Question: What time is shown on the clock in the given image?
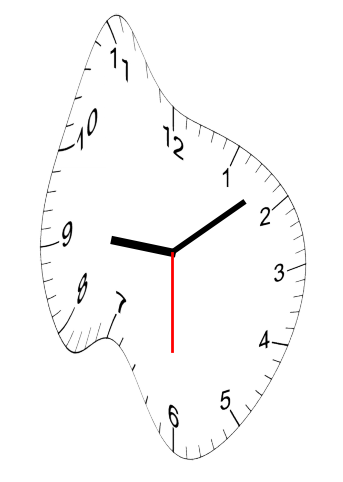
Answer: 09:08:30